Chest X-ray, PA view. Patient: 37 years old, sex F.
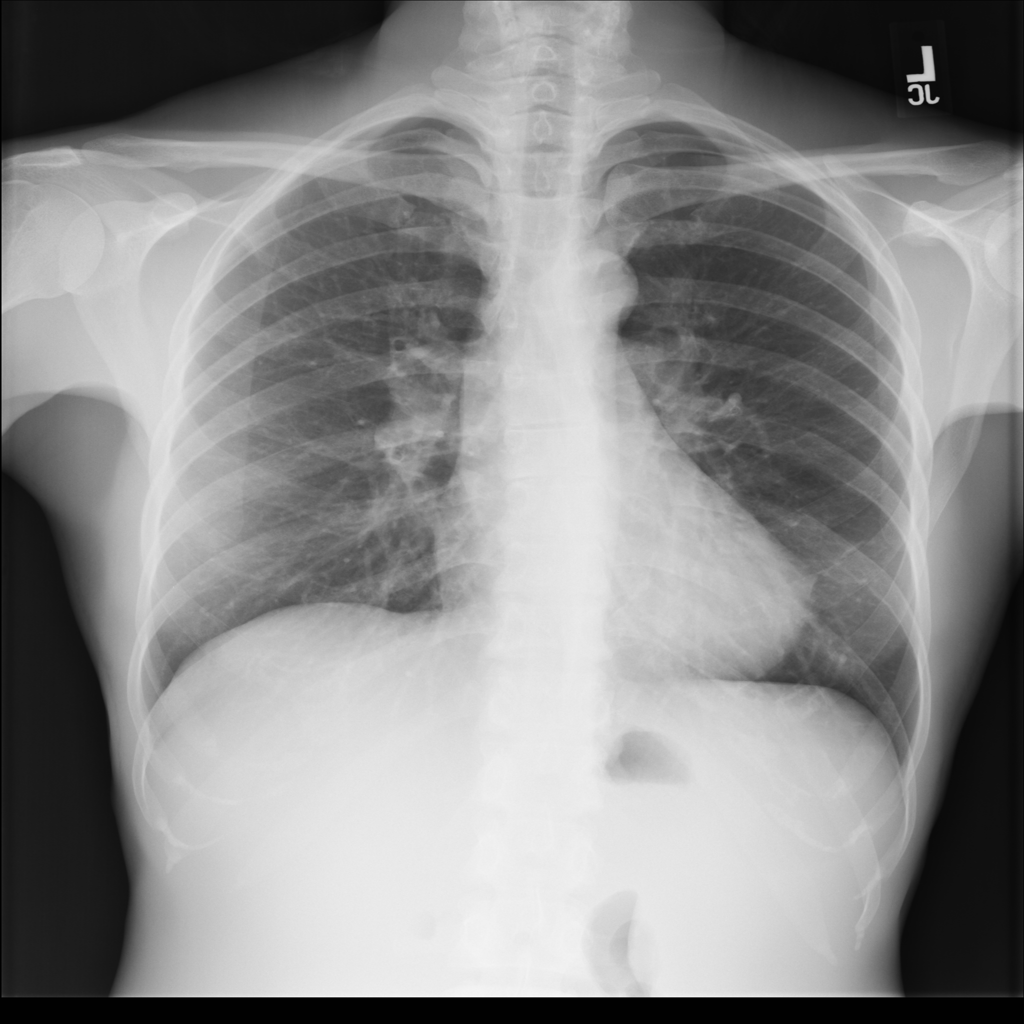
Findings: No Finding